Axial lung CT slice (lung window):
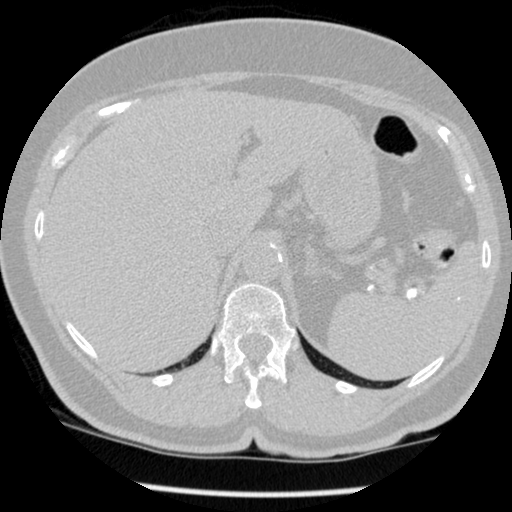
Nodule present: no